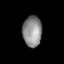
Tissue: lung
Cell type: Epithelial cells
Senescence score: 0.2342
Nuclear area (px): 587
Mean DAPI intensity: 136.595